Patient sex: F
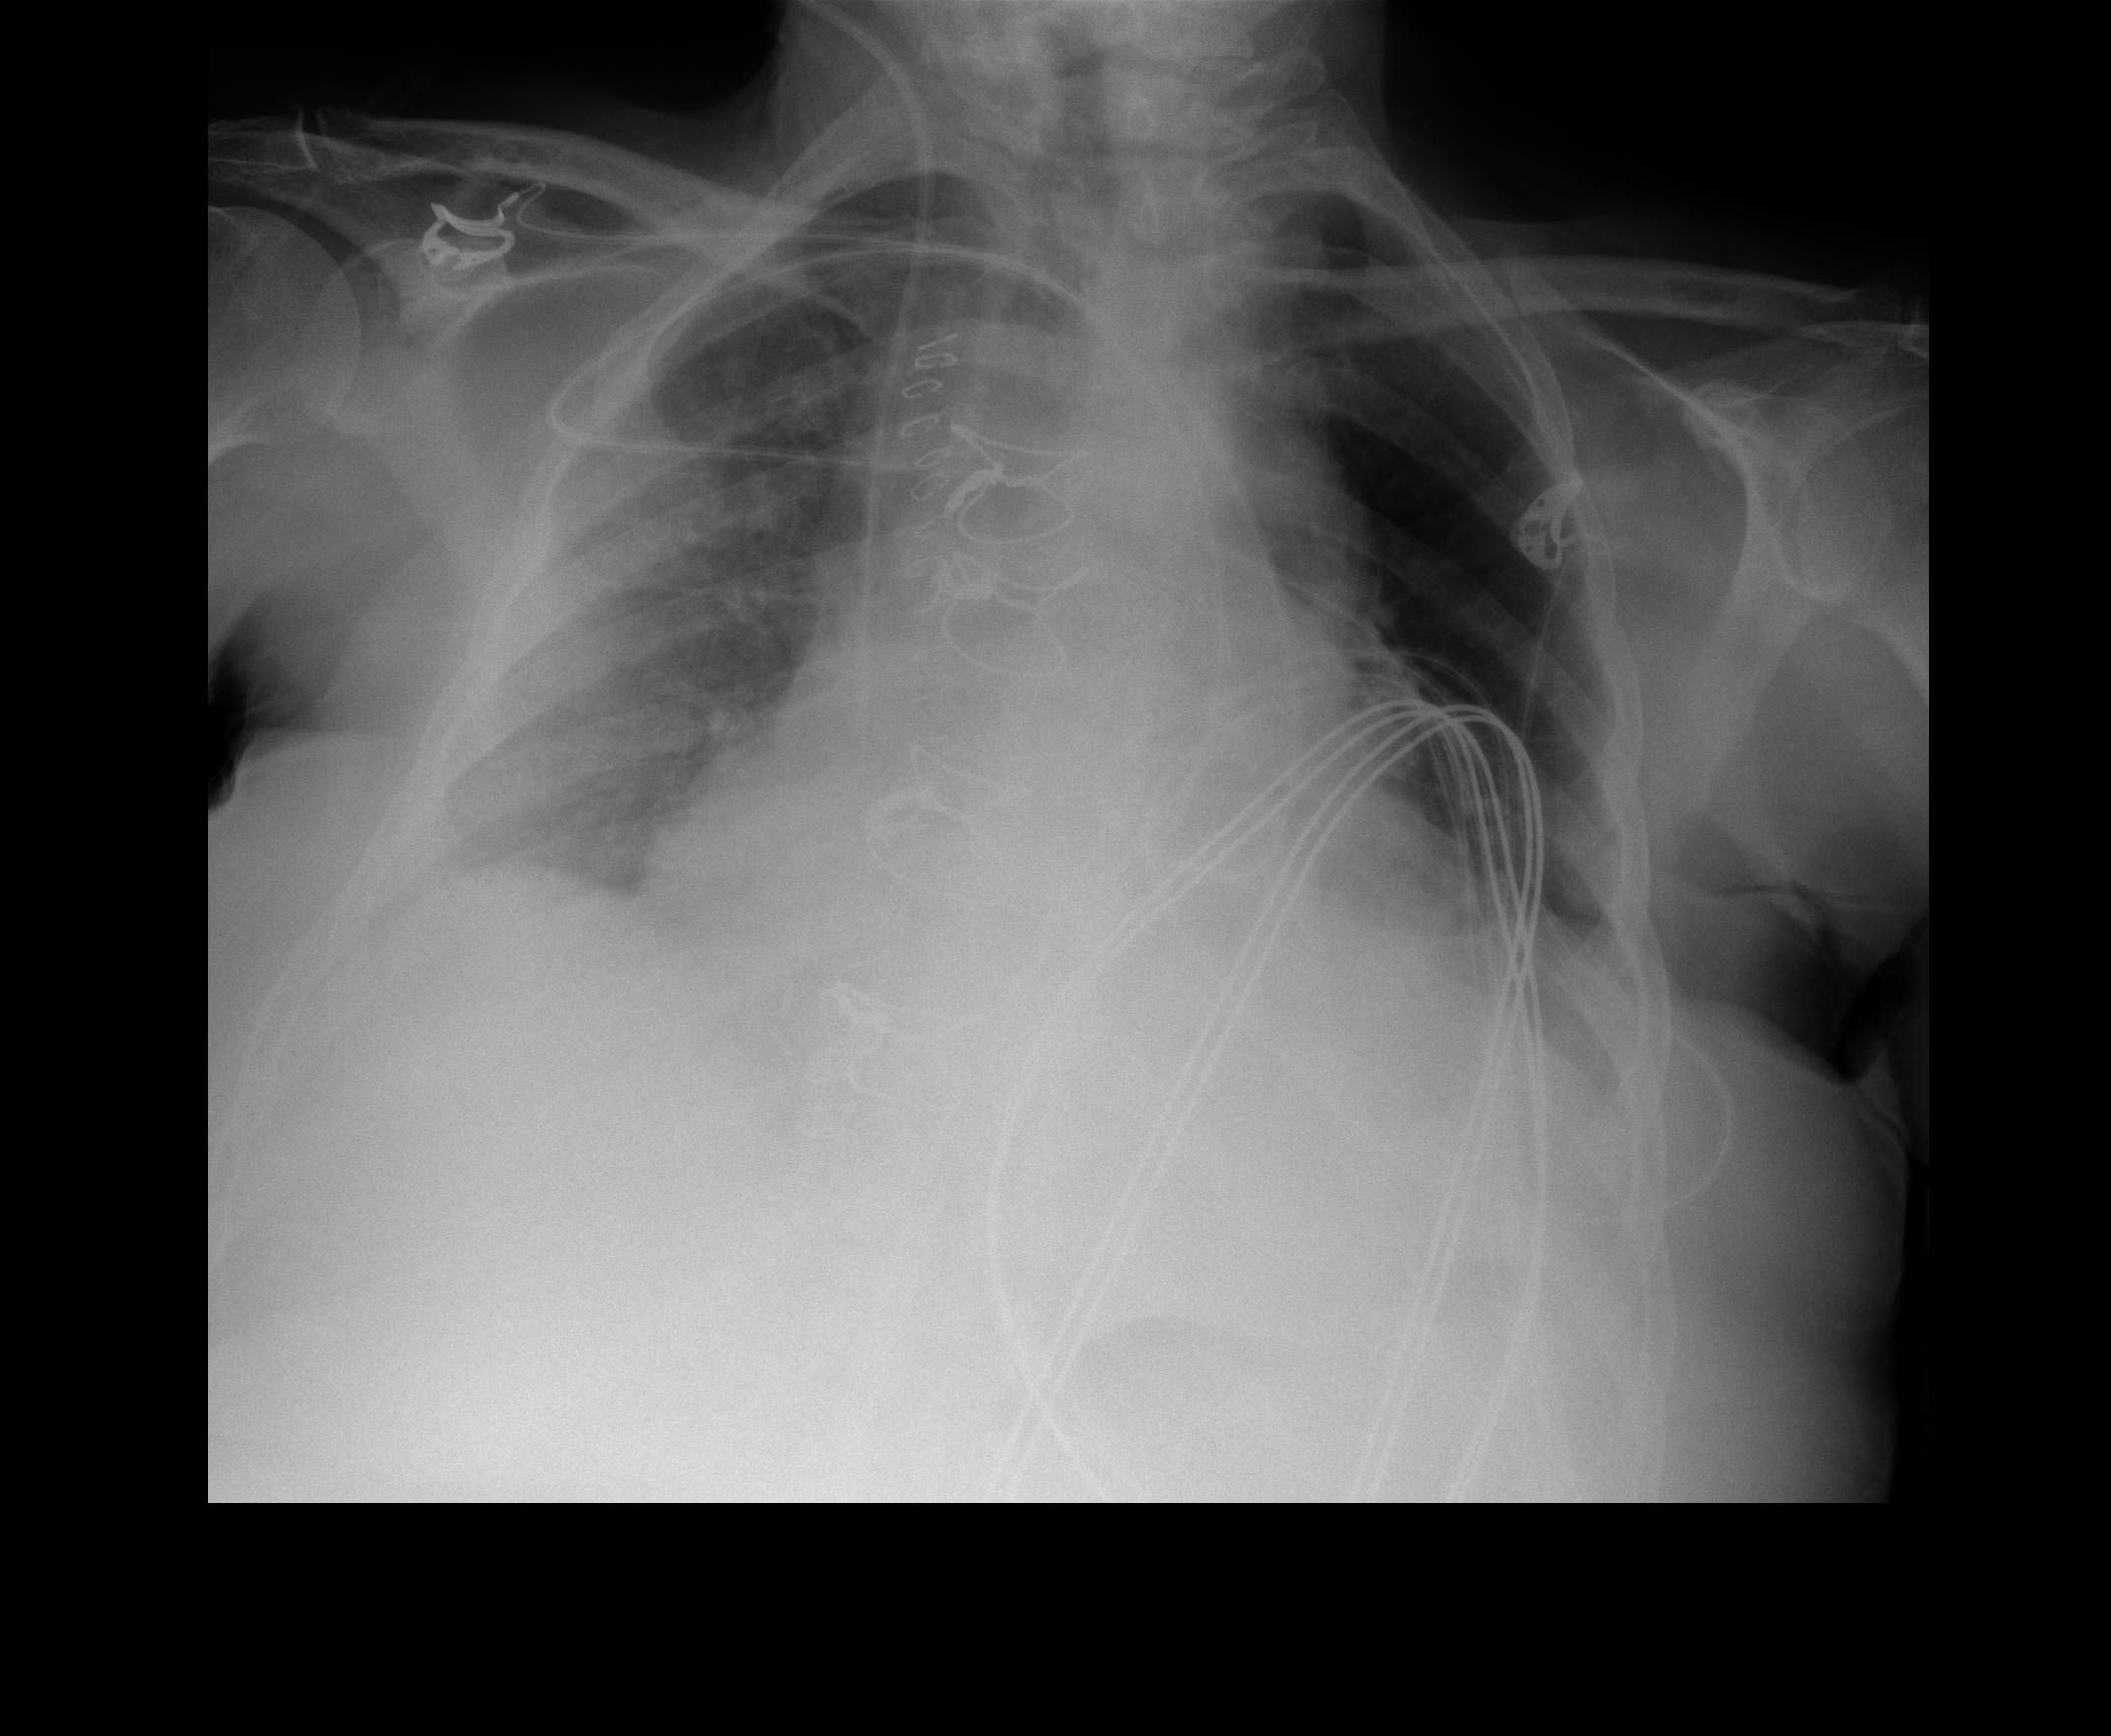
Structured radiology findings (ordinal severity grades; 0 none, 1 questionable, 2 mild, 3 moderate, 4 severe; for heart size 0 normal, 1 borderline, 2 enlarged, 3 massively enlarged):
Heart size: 2
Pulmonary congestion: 2
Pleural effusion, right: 2
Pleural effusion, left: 2
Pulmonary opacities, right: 0
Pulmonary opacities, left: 0
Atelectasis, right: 2
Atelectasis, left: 2